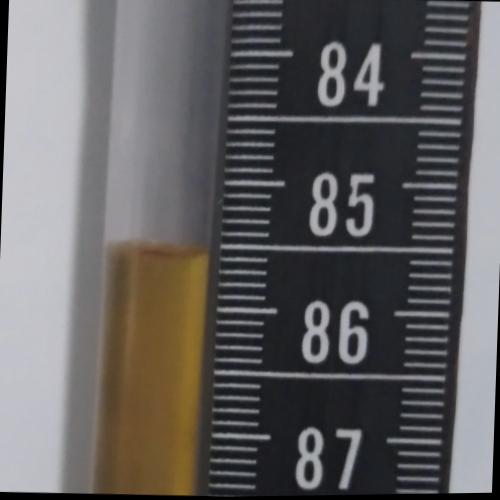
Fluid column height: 85.6 cm